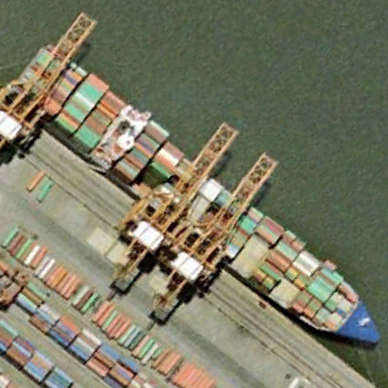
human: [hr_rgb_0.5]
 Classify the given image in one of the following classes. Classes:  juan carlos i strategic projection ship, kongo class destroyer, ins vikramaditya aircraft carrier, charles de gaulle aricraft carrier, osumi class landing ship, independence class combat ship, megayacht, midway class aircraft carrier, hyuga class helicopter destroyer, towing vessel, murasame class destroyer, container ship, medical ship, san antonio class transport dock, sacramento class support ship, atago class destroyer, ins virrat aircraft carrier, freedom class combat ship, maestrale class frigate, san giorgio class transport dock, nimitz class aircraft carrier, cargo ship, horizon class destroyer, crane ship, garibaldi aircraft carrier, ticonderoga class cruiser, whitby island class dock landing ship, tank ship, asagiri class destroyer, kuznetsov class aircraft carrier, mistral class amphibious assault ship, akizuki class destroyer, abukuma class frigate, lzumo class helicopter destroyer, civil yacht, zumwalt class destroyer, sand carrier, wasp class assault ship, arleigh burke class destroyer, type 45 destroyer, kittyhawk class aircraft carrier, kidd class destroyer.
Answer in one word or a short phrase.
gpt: Container ship